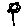
Label: flower